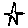
Label: star